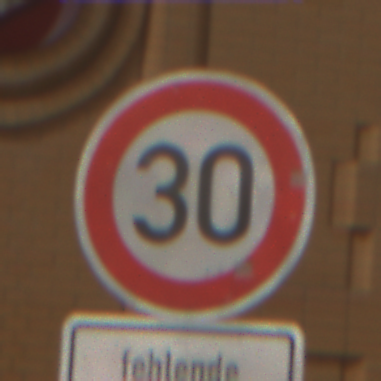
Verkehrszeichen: Geschwindigkeit30
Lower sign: HinweiseAufGefahrenDurchVerbaleAngabe7
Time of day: MorningAfternoon
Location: Outdoor (Urban)
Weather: PartlyCloudy
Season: NotSpecified
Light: Natural